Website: crate-barrel
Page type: billing-address
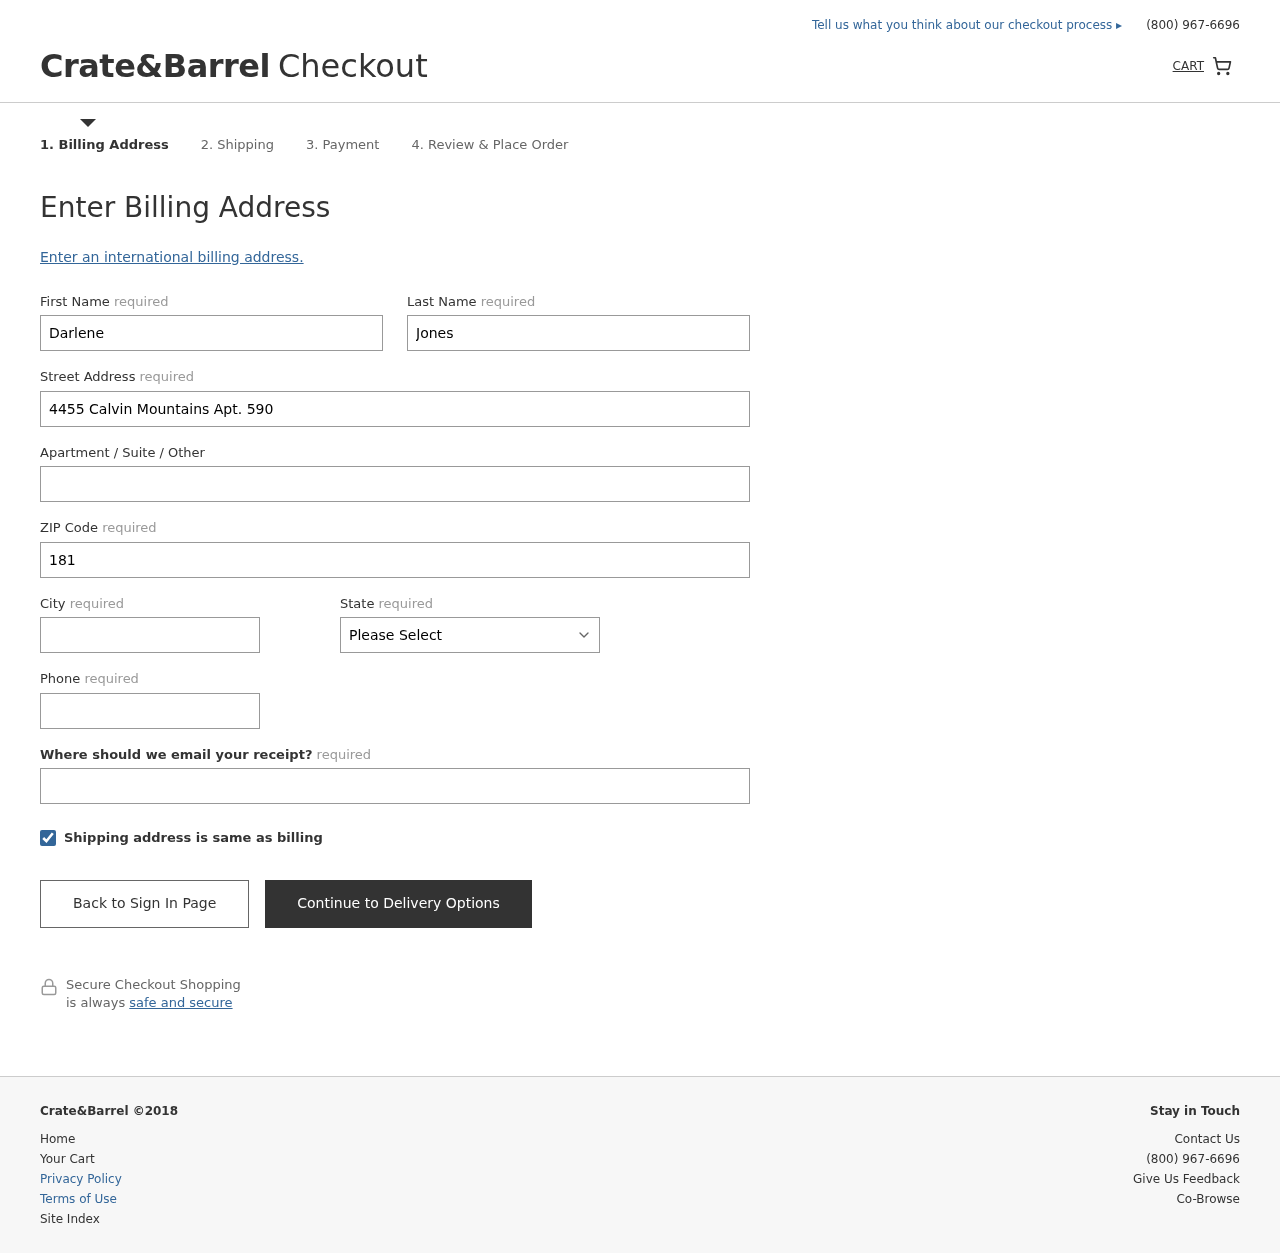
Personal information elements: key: PII_STATE
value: Oklahoma
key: PII_FIRSTNAME
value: Darlene
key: PII_LASTNAME
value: Jones
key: PII_STREET
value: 4455 Calvin Mountains Apt. 590
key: PII_POSTCODE
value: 18112
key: PII_CITY
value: East Diana
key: PII_PHONE
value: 7119379508
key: PII_EMAIL
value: darlene_jones@hotmail.com